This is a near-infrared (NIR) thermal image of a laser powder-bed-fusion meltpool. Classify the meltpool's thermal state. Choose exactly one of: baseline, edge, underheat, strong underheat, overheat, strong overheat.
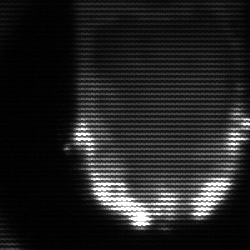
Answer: baseline